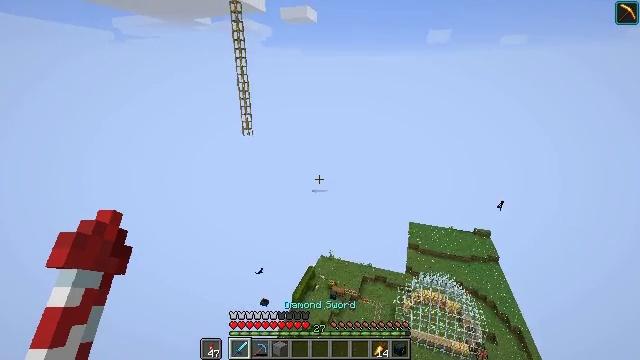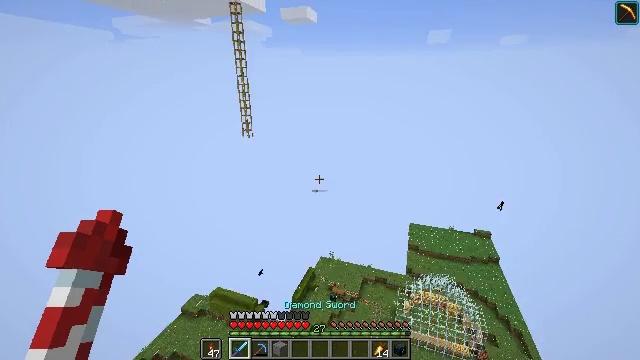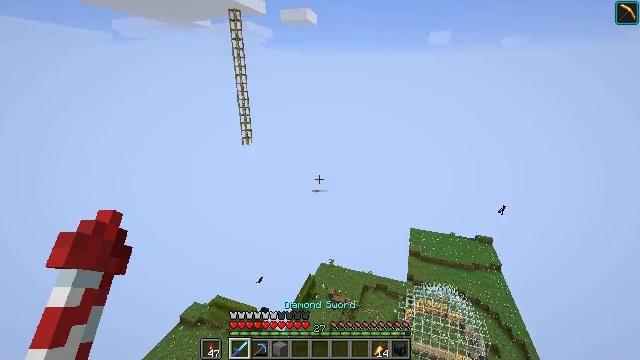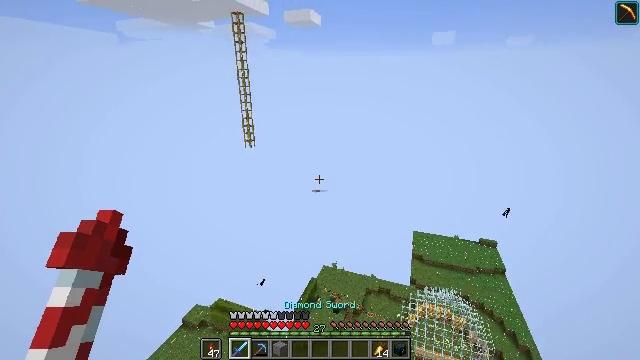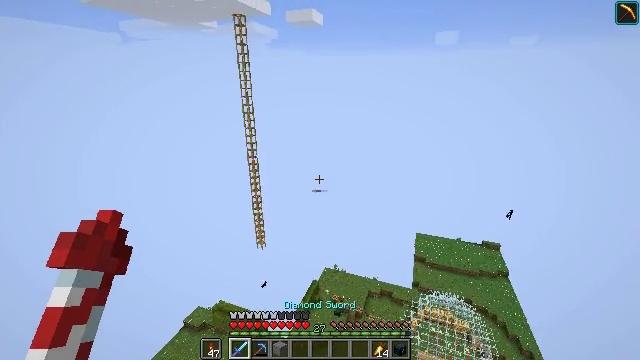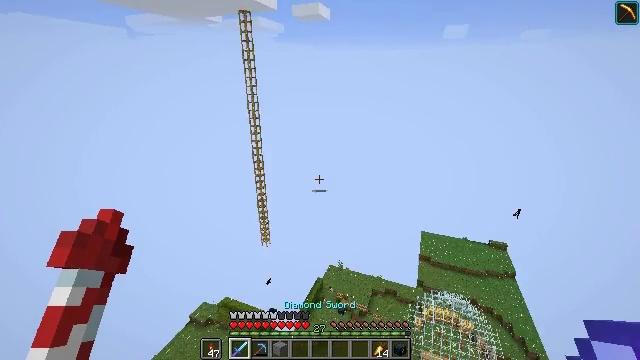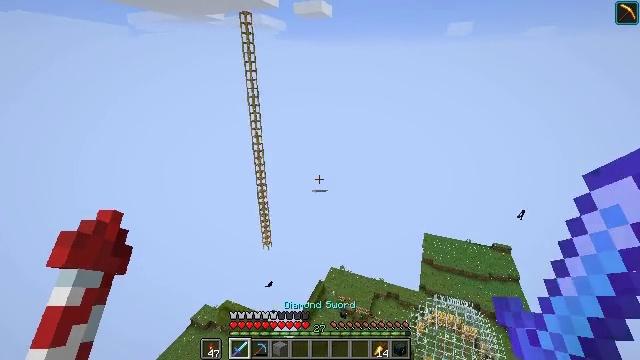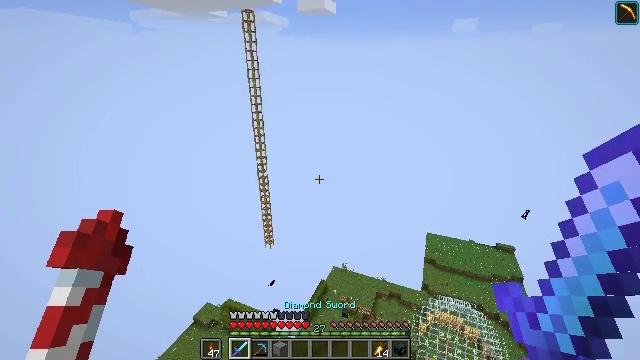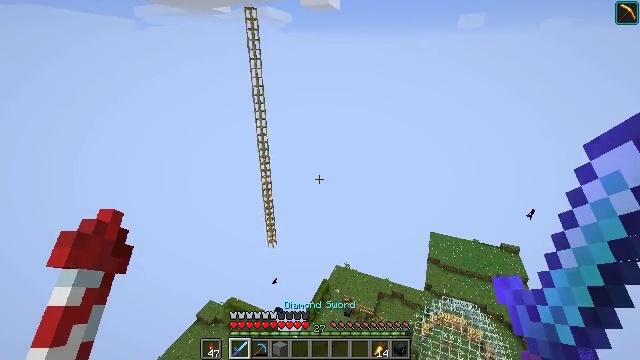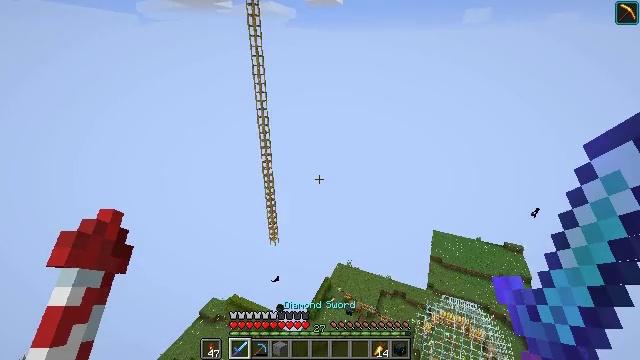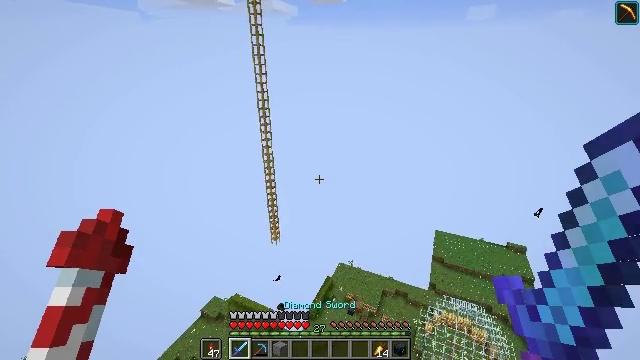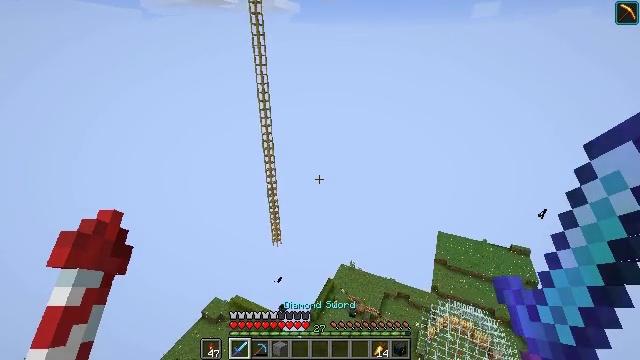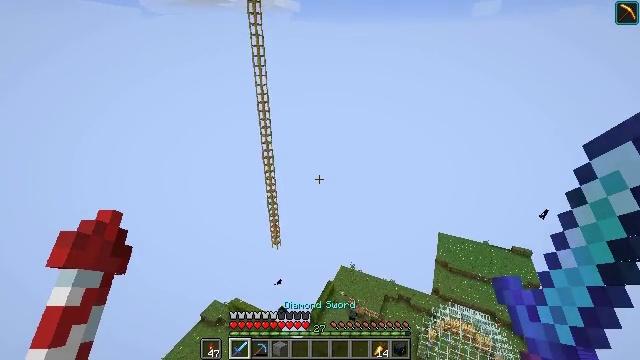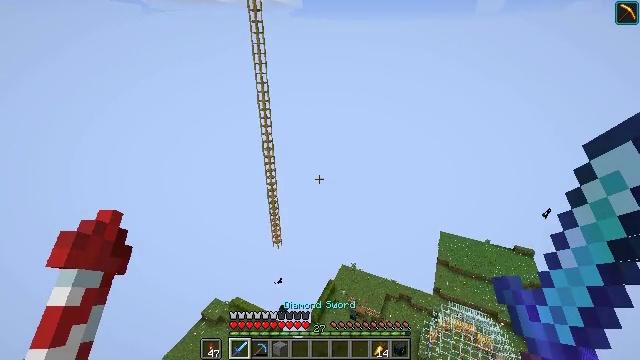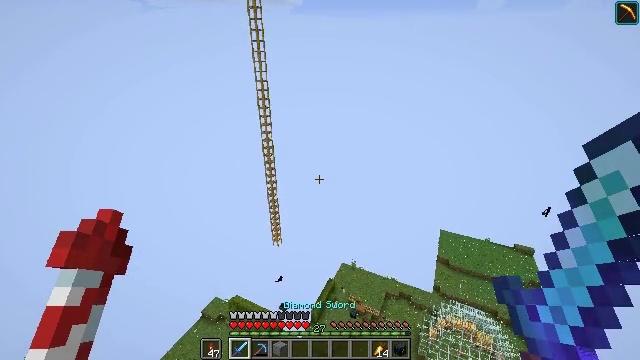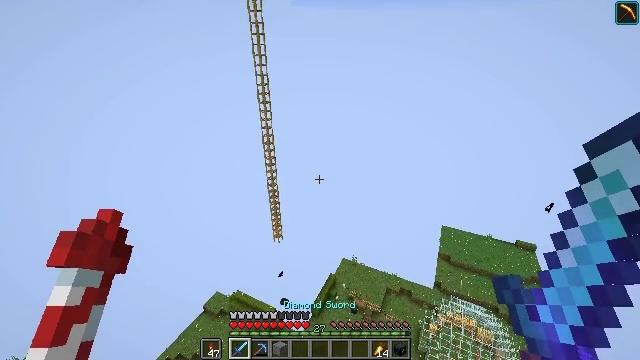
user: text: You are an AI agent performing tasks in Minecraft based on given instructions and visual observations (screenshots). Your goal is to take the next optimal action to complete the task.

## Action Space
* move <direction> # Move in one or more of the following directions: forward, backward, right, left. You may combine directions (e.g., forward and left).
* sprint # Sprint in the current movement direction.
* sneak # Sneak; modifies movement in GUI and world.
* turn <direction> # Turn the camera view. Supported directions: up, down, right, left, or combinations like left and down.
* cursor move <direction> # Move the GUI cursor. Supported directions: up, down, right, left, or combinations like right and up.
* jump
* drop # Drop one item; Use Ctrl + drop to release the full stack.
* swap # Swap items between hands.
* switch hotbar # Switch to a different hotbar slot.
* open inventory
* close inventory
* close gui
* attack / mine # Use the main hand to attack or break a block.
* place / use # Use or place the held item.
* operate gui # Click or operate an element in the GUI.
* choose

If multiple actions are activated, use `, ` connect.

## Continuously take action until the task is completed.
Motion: motion action
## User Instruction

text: Hunt mobs.
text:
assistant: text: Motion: no_op
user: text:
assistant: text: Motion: no_op
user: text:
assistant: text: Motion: no_op
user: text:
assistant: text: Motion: no_op
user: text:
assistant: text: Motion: turn left and down
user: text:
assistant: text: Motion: no_op
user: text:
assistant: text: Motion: no_op
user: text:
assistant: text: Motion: no_op
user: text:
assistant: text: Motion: no_op
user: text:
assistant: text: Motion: no_op
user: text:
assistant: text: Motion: no_op
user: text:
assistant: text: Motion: no_op
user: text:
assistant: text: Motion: no_op
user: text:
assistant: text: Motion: no_op
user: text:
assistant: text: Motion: turn down
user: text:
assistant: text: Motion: no_op
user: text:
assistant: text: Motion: no_op
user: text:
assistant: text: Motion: no_op
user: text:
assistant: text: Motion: no_op
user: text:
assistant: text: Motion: no_op
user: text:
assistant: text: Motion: no_op
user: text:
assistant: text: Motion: no_op
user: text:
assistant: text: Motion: no_op
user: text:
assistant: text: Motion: no_op
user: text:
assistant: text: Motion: no_op
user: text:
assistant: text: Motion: no_op
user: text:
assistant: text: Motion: no_op
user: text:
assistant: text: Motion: no_op
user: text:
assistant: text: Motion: no_op
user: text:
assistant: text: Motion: no_op